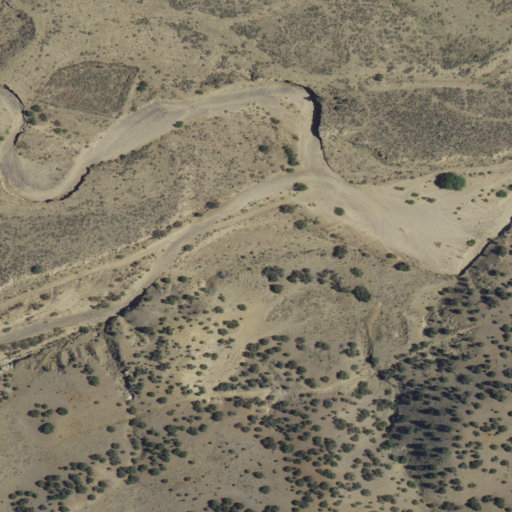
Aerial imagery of valley in New Mexico named Cañon de Marquez containing only shrub